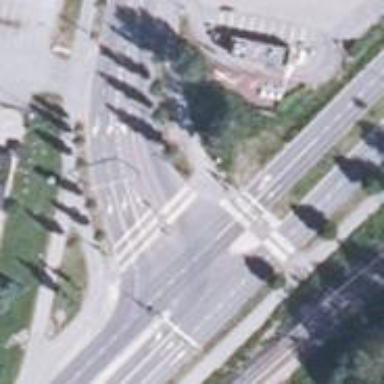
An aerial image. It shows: Asphalt cycleway.